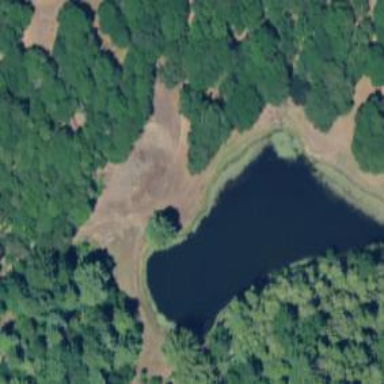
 specifically pond used for water storage."